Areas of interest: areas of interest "Taizhou Electronics and Digital Plaza Ground Parking Lot"
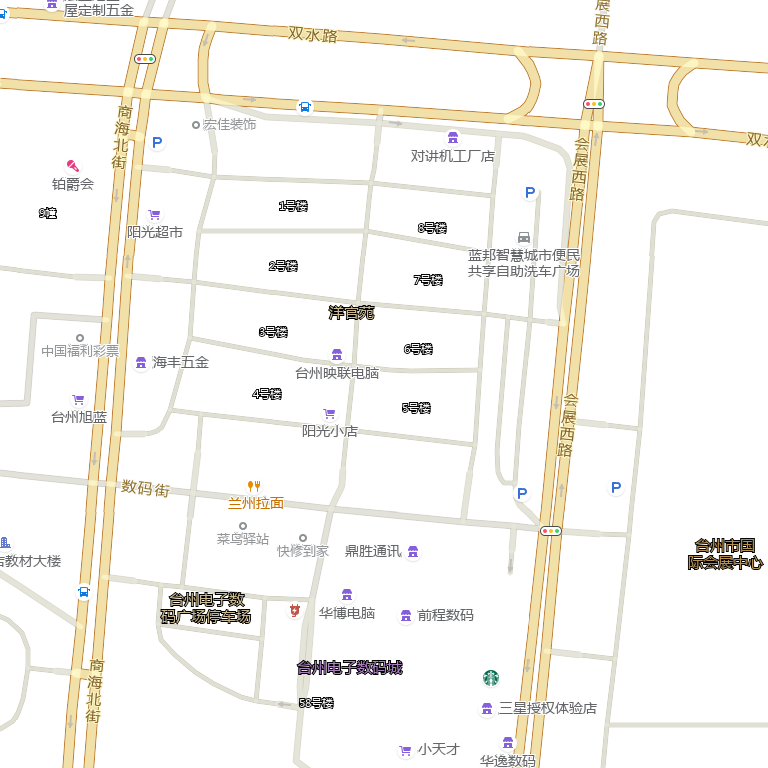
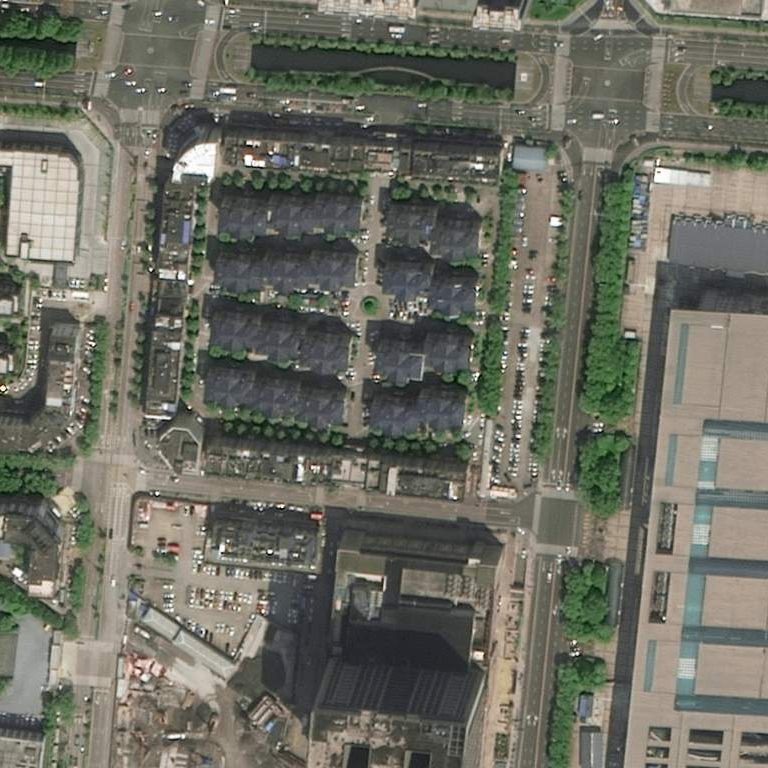